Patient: sex F, age 63
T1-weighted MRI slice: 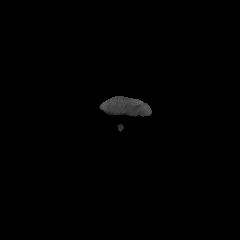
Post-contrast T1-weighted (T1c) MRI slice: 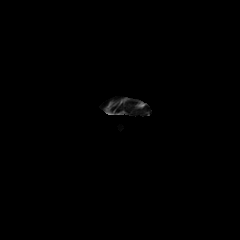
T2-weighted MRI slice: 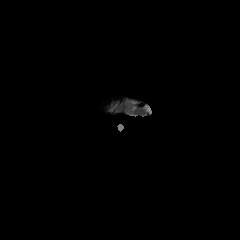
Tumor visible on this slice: yes
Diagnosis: Glioblastoma, IDH-wildtype
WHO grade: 4